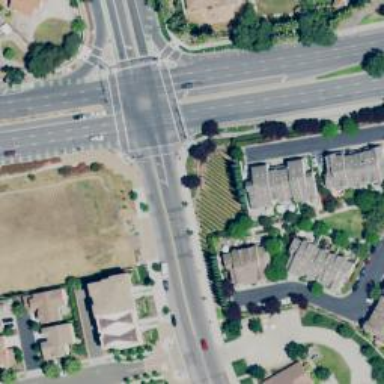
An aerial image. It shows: Solid stop line on the road.